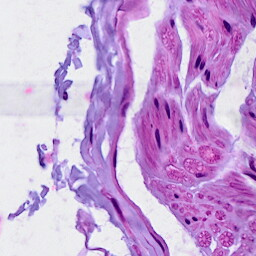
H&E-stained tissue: Breast